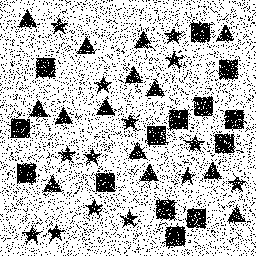
Squares: 14
Triangles: 14
Stars: 14
Total shapes: 42